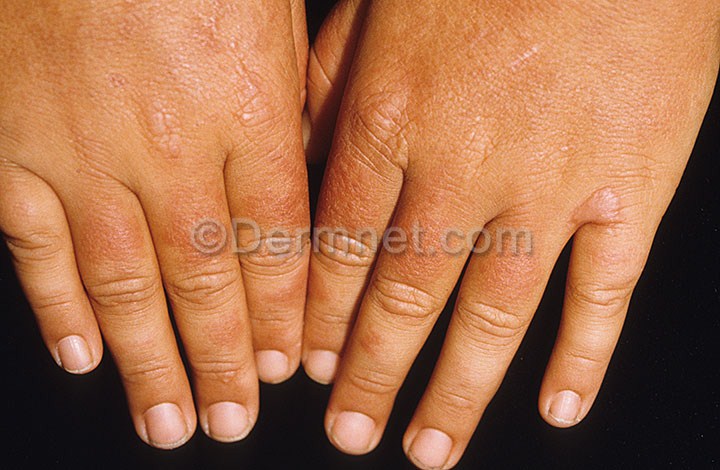
Disease: Light Diseases and Disorders of Pigmentation